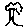
Label: tree